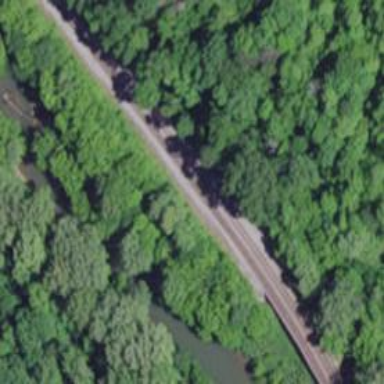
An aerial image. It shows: Railway track.